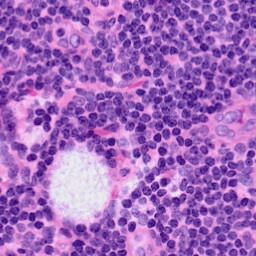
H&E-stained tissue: LymphNode